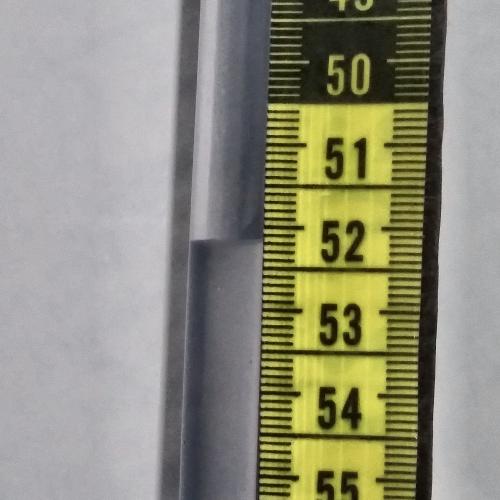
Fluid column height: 52.2 cm